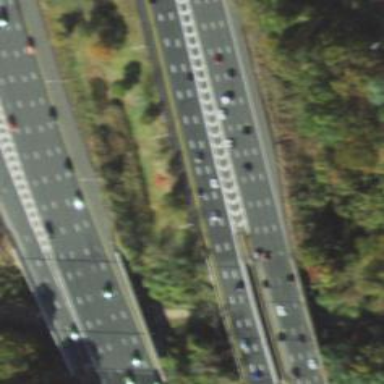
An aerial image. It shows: Urban freeway bridge over motorway.